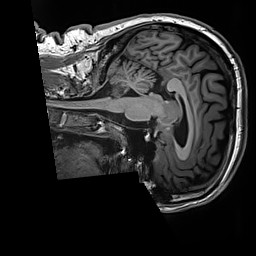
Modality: T1w
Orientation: sagittal
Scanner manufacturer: siemens
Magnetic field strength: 3 T
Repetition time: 2.5 s
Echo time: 0.00299 s